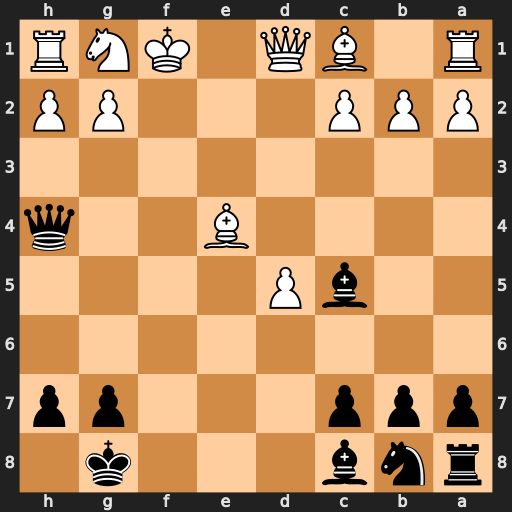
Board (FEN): rnb3k1/ppp3pp/8/2bP4/4B2q/8/PPP3PP/R1BQ1KNR
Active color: b
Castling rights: -
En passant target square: -
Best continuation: Qf2#